Interaction volume radius: 10 \u00c5
Interaction volume height: 20 \u00c5
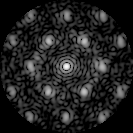
Disorder parameter: 0.4186